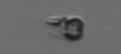
Label: Apedinella